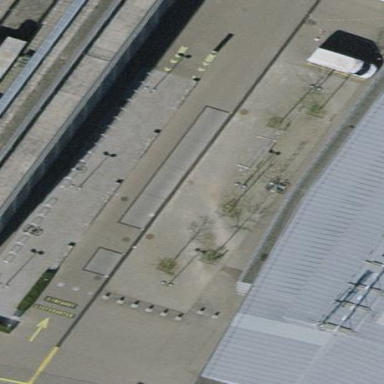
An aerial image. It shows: Bicycle parking area with stands.